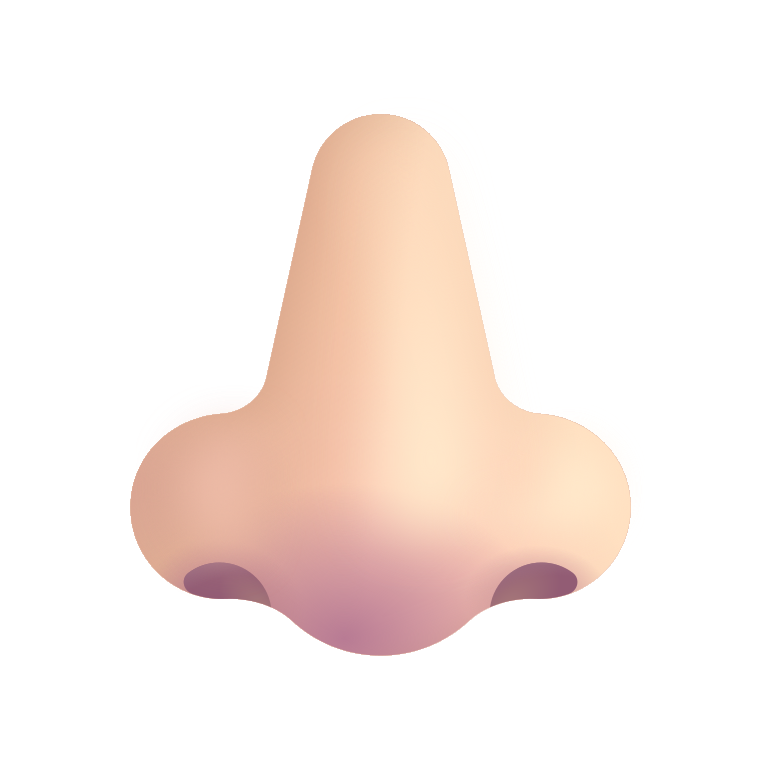
nose color light